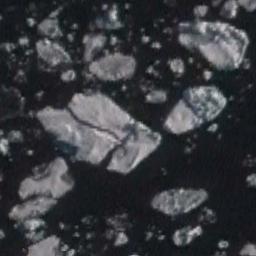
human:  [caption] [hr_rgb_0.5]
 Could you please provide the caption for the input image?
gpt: A lot of sea ice of different sizes and thickness floats in the deep blue sea .

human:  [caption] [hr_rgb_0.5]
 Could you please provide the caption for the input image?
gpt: There are many ice on the deep blue sea .

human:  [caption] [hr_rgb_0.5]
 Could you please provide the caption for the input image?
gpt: Sea ice is surrounded by water .

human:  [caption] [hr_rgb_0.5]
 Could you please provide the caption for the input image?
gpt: A large piece of ice and many small pieces of ice scattered on the deep blue sea .

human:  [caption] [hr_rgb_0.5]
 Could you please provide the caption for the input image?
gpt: There are many pieces of sea ice .